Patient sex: M
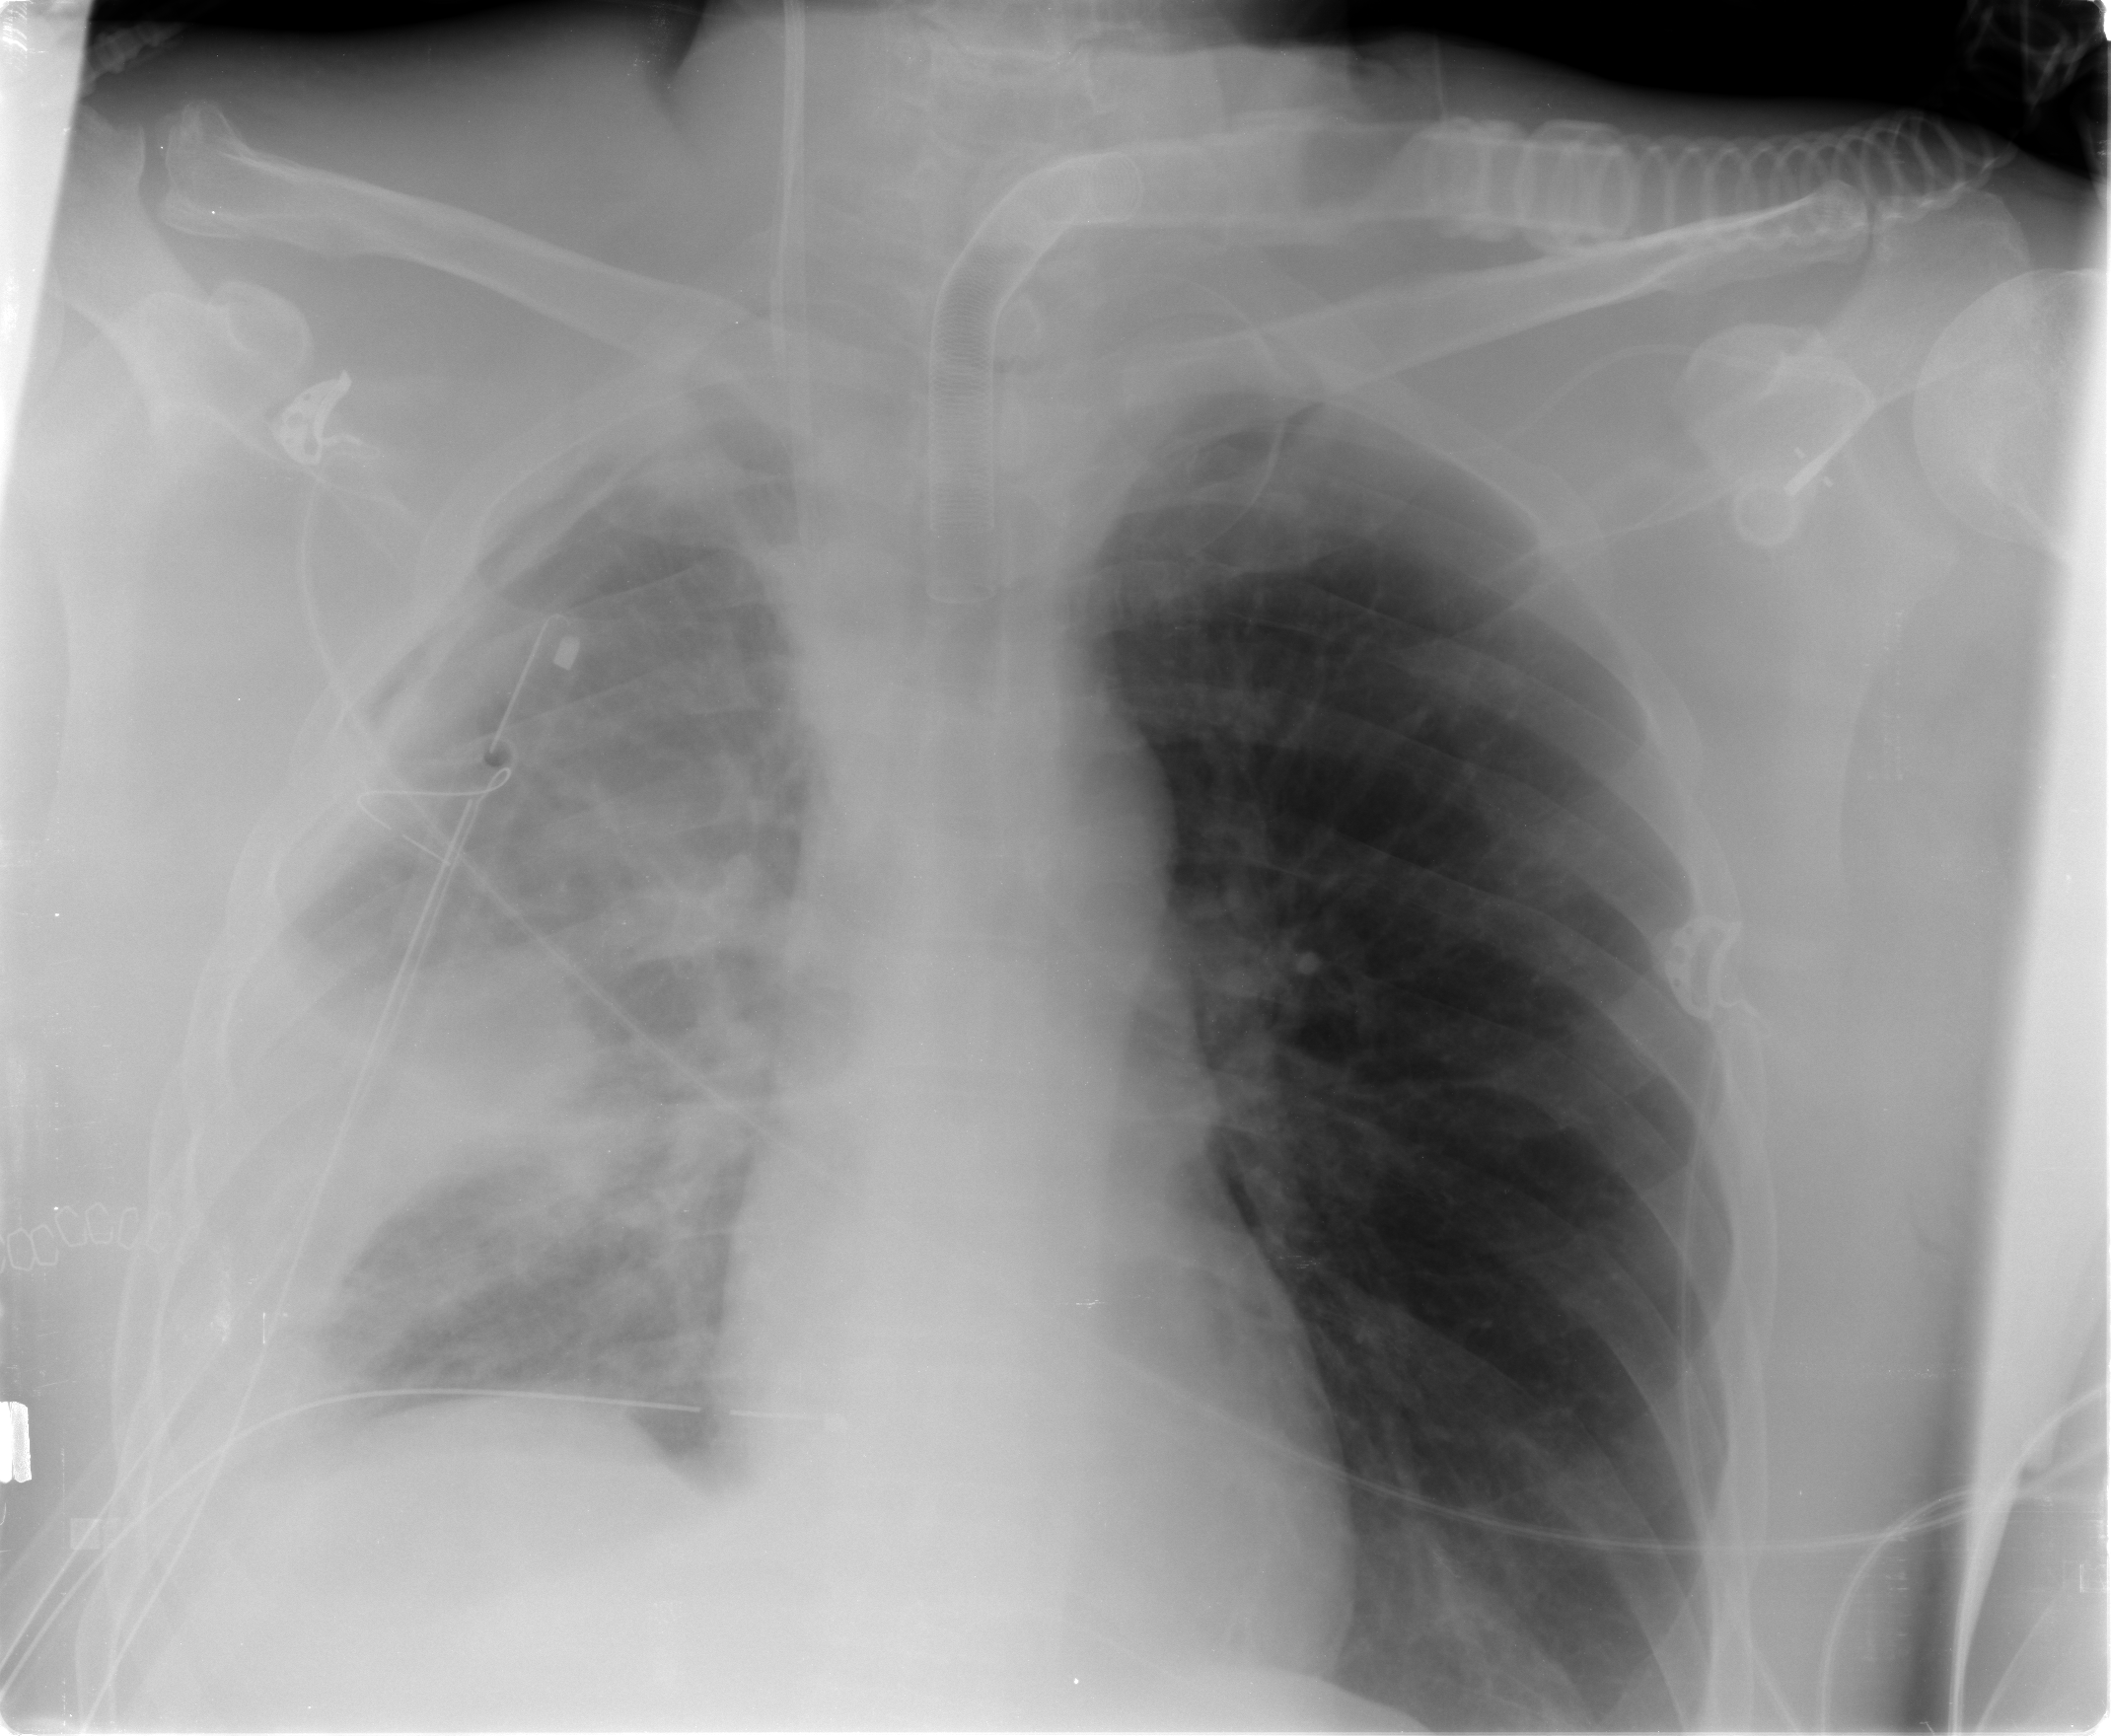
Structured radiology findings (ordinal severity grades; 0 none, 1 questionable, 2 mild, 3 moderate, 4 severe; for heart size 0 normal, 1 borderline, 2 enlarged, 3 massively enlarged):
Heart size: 0
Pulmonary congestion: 0
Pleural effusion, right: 3
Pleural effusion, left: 0
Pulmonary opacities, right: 3
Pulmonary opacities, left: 0
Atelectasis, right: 3
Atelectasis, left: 0